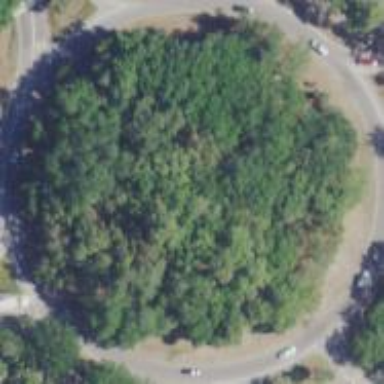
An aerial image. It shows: Secondary road leading to roundabout.